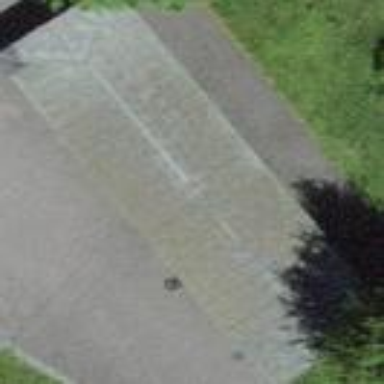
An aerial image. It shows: Flat roof building.